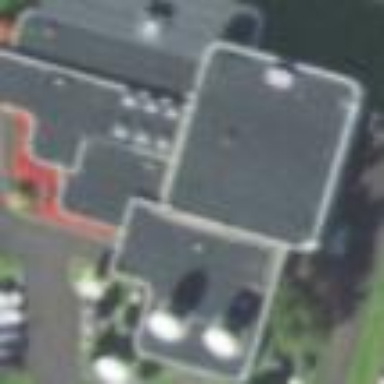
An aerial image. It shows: Television studio building.